Field crop: maize
Growth stage: 2
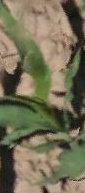
Species: maize